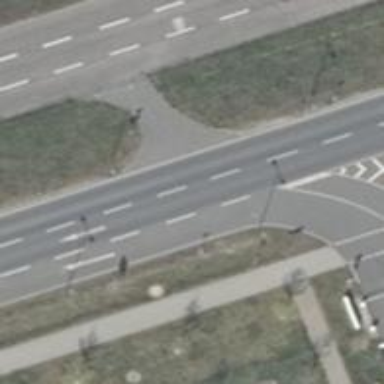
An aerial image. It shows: Road with "give way" sign.